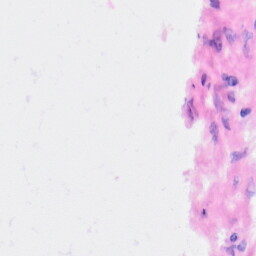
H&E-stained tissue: Kidney